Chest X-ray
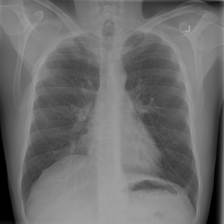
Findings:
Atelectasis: negative
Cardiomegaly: negative
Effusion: negative
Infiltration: negative
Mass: negative
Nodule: negative
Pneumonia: negative
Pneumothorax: negative
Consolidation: negative
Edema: negative
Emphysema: negative
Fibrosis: negative
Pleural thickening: negative
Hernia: negative